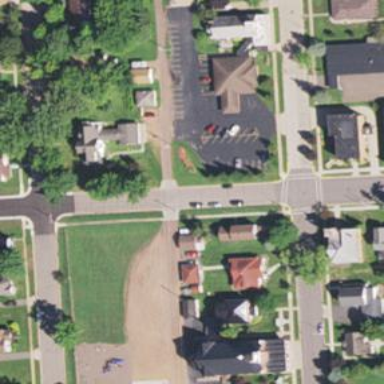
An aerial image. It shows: Alley classified as service road.